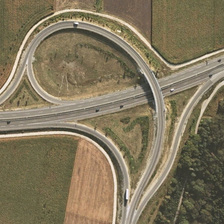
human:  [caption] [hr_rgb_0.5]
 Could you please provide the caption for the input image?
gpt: there is a viaduct with one loop lying over the farmland  at the corner .

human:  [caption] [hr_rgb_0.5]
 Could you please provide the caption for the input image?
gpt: there is a viaduct with one loop lying over the farmland  at the corner of which is a forest .

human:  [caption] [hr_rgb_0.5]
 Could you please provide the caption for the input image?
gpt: this curved flyover spans the road and streteches to the other direction in this farmland .

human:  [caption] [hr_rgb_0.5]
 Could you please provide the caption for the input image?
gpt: a viaduct surrounded by farmland and a belt of trees is combined with a ring shaped road in one side and a triquetrous road in the other side .

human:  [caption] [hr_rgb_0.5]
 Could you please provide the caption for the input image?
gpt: some green trees and several pieces of farmlands are near a viaduct with a circle .